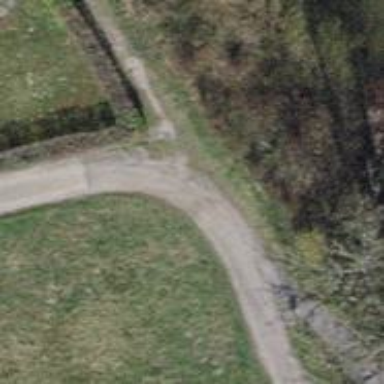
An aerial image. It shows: Service road with compacted surface.